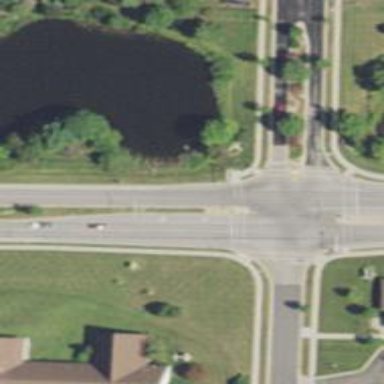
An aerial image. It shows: Footway with asphalt surface and crossing.